Current action and preconditions to check: trajectory_clear

Your task: For each precondition in the list above, predict whether it will hold at this action.

Consider the current scene as observed from the mobile robot's camera, and analyze the predicted future states of all dynamic agents (e.g., people, animals, vehicles, or any moving entities) within the NEXT SECOND.

IMPORTANT: Only answer "very likely" if you are absolutely certain—based on strong, clear evidence—that a dynamic agent will violate the precondition in the predicted future state. Do NOT answer "very likely" for unlikely, ambiguous, or low-probability risks.

Ask yourself for each precondition: Is there a high probability, with clear and convincing evidence, that the predicted future states of any dynamic agent will interfere with the predicted future state of the currently executing action within the NEXT SECOND, causing that precondition to fail?

Assess the risk level based on these predictions. Use "likely" or "very likely" if motions create a clear risk of interference.

Use "neutral" or "improbable" if agents are nearby but their predicted paths are clearly diverging or non-conflicting.

Failure Risk Categories: "very improbable", "improbable", "neutral", "likely", "very likely"

Answer Format: Output ONLY the probability_of_failure value from these categories: "very improbable", "improbable", "neutral", "likely", "very likely"

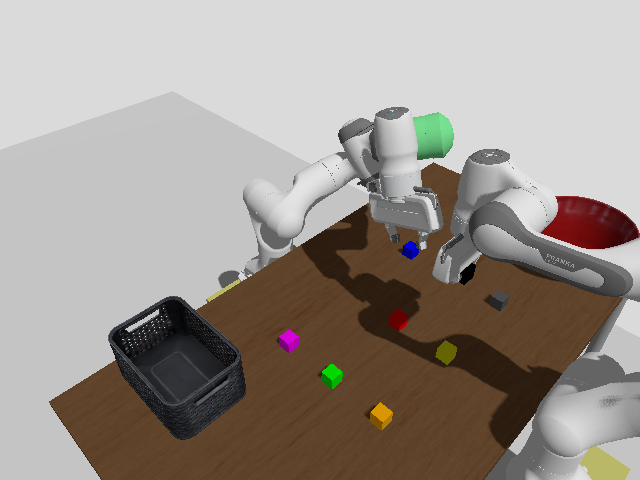

Answer: likely